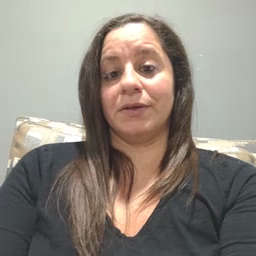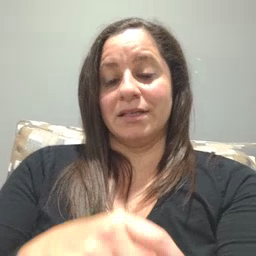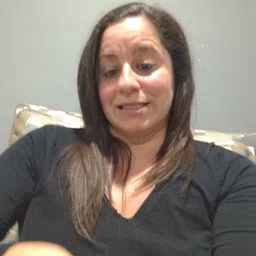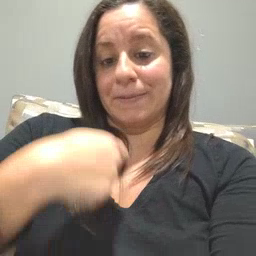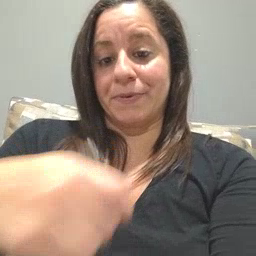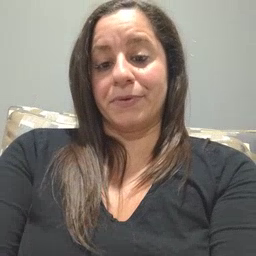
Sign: zipper